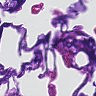
Metastatic tissue present: no